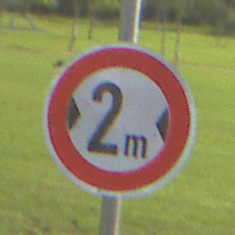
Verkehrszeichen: TatsaechlicheBreite2
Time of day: MorningAfternoon
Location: Outdoor (Suburban)
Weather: PartlyCloudy
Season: NotSpecified
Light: Natural